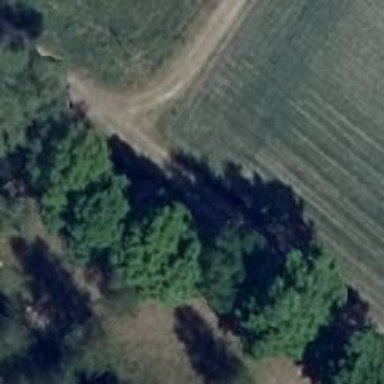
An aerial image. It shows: Gravel service road.